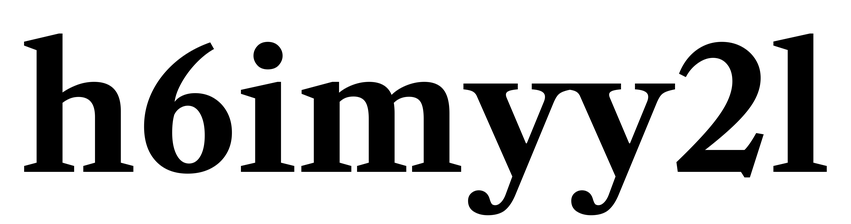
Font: LibreCaslonText_Bold